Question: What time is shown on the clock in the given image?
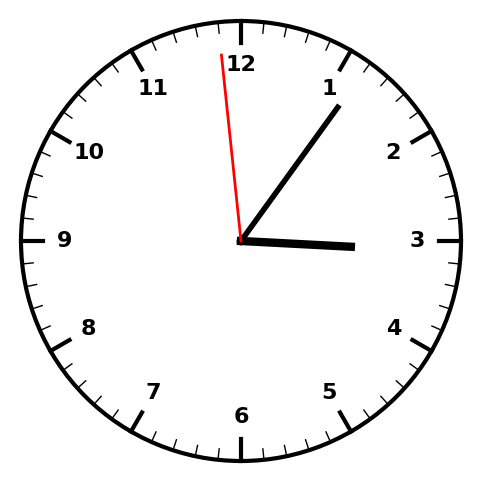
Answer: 03:05:59